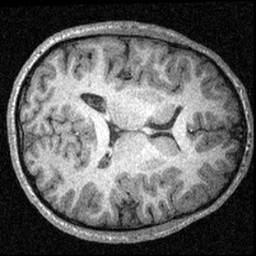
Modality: T1w
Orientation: axial
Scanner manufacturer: siemens
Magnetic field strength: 3 T
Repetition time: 1.57 s
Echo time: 0.00304 s